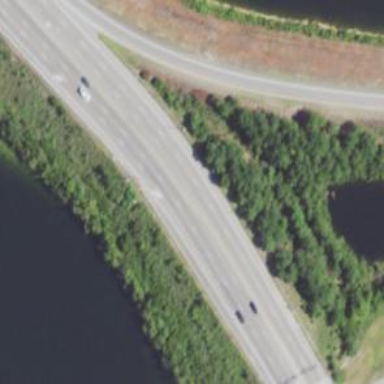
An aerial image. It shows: This image shows trunk highway that functions as expressway.